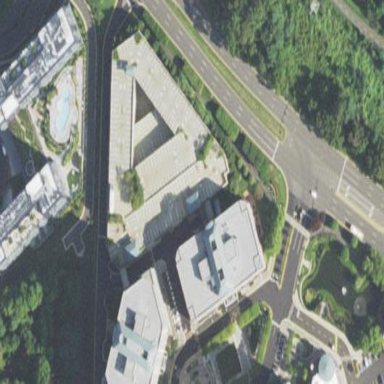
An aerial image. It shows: Multi-storey parking building.